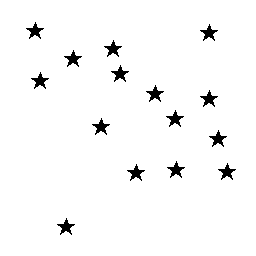
Squares: 0
Triangles: 0
Stars: 15
Total shapes: 15